Field crop: tomato
Growth stage: 1
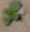
Species: solanum